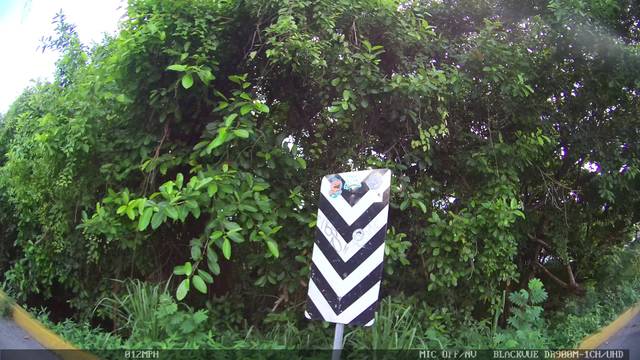
Region: Mexico
Coordinates: 21.149, -86.871